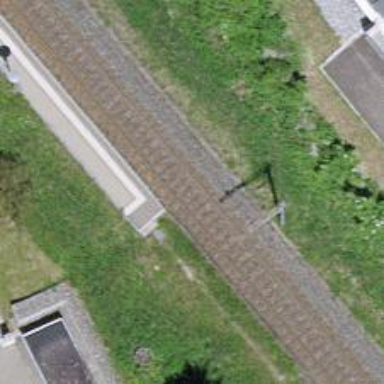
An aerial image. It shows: Single-track electrified railway with contact line.